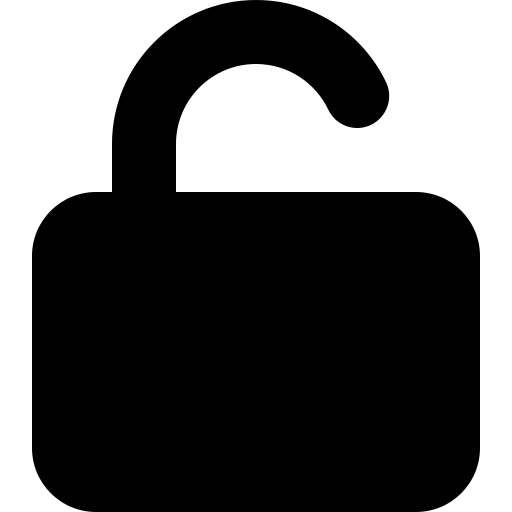
Tags: icon, FontAwesome, fa-icon, solid, unlock